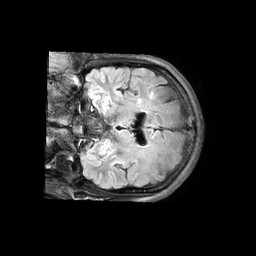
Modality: FLAIR
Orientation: coronal
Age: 58
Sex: male
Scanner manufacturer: philips
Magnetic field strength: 3 T
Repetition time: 11 s
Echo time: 0.12 s